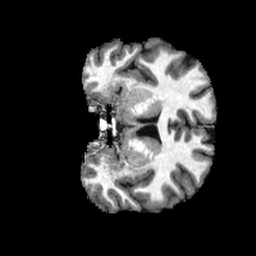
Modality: T1w
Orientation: coronal
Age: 32
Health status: healthy
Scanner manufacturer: philips
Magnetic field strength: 3 T
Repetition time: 0.007813 s
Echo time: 0.003595 s